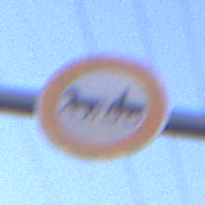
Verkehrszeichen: VerbotGespannfuhrwerke
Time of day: SunriseSunset
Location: Outdoor (Nature)
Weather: Clear
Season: NotSpecified
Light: Natural